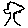
Label: tree